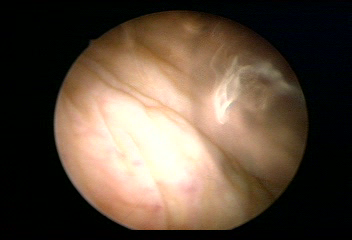
Modality: WLC
Class: Normal mucosa
Bladder cancer association: No